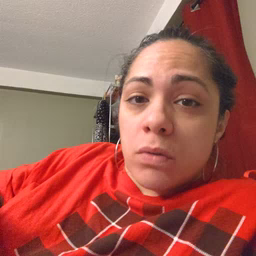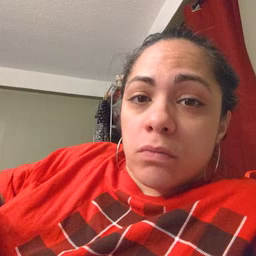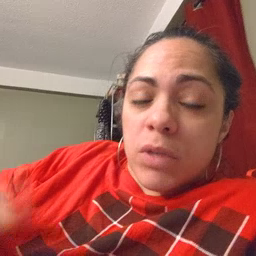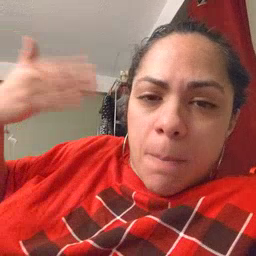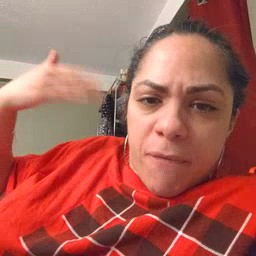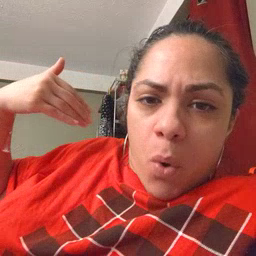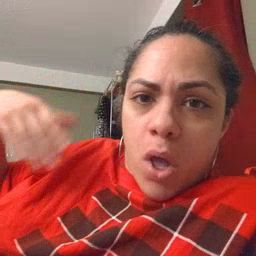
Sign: before